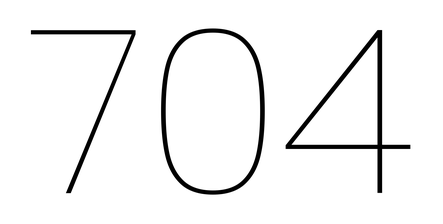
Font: Poppins-Thin